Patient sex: M
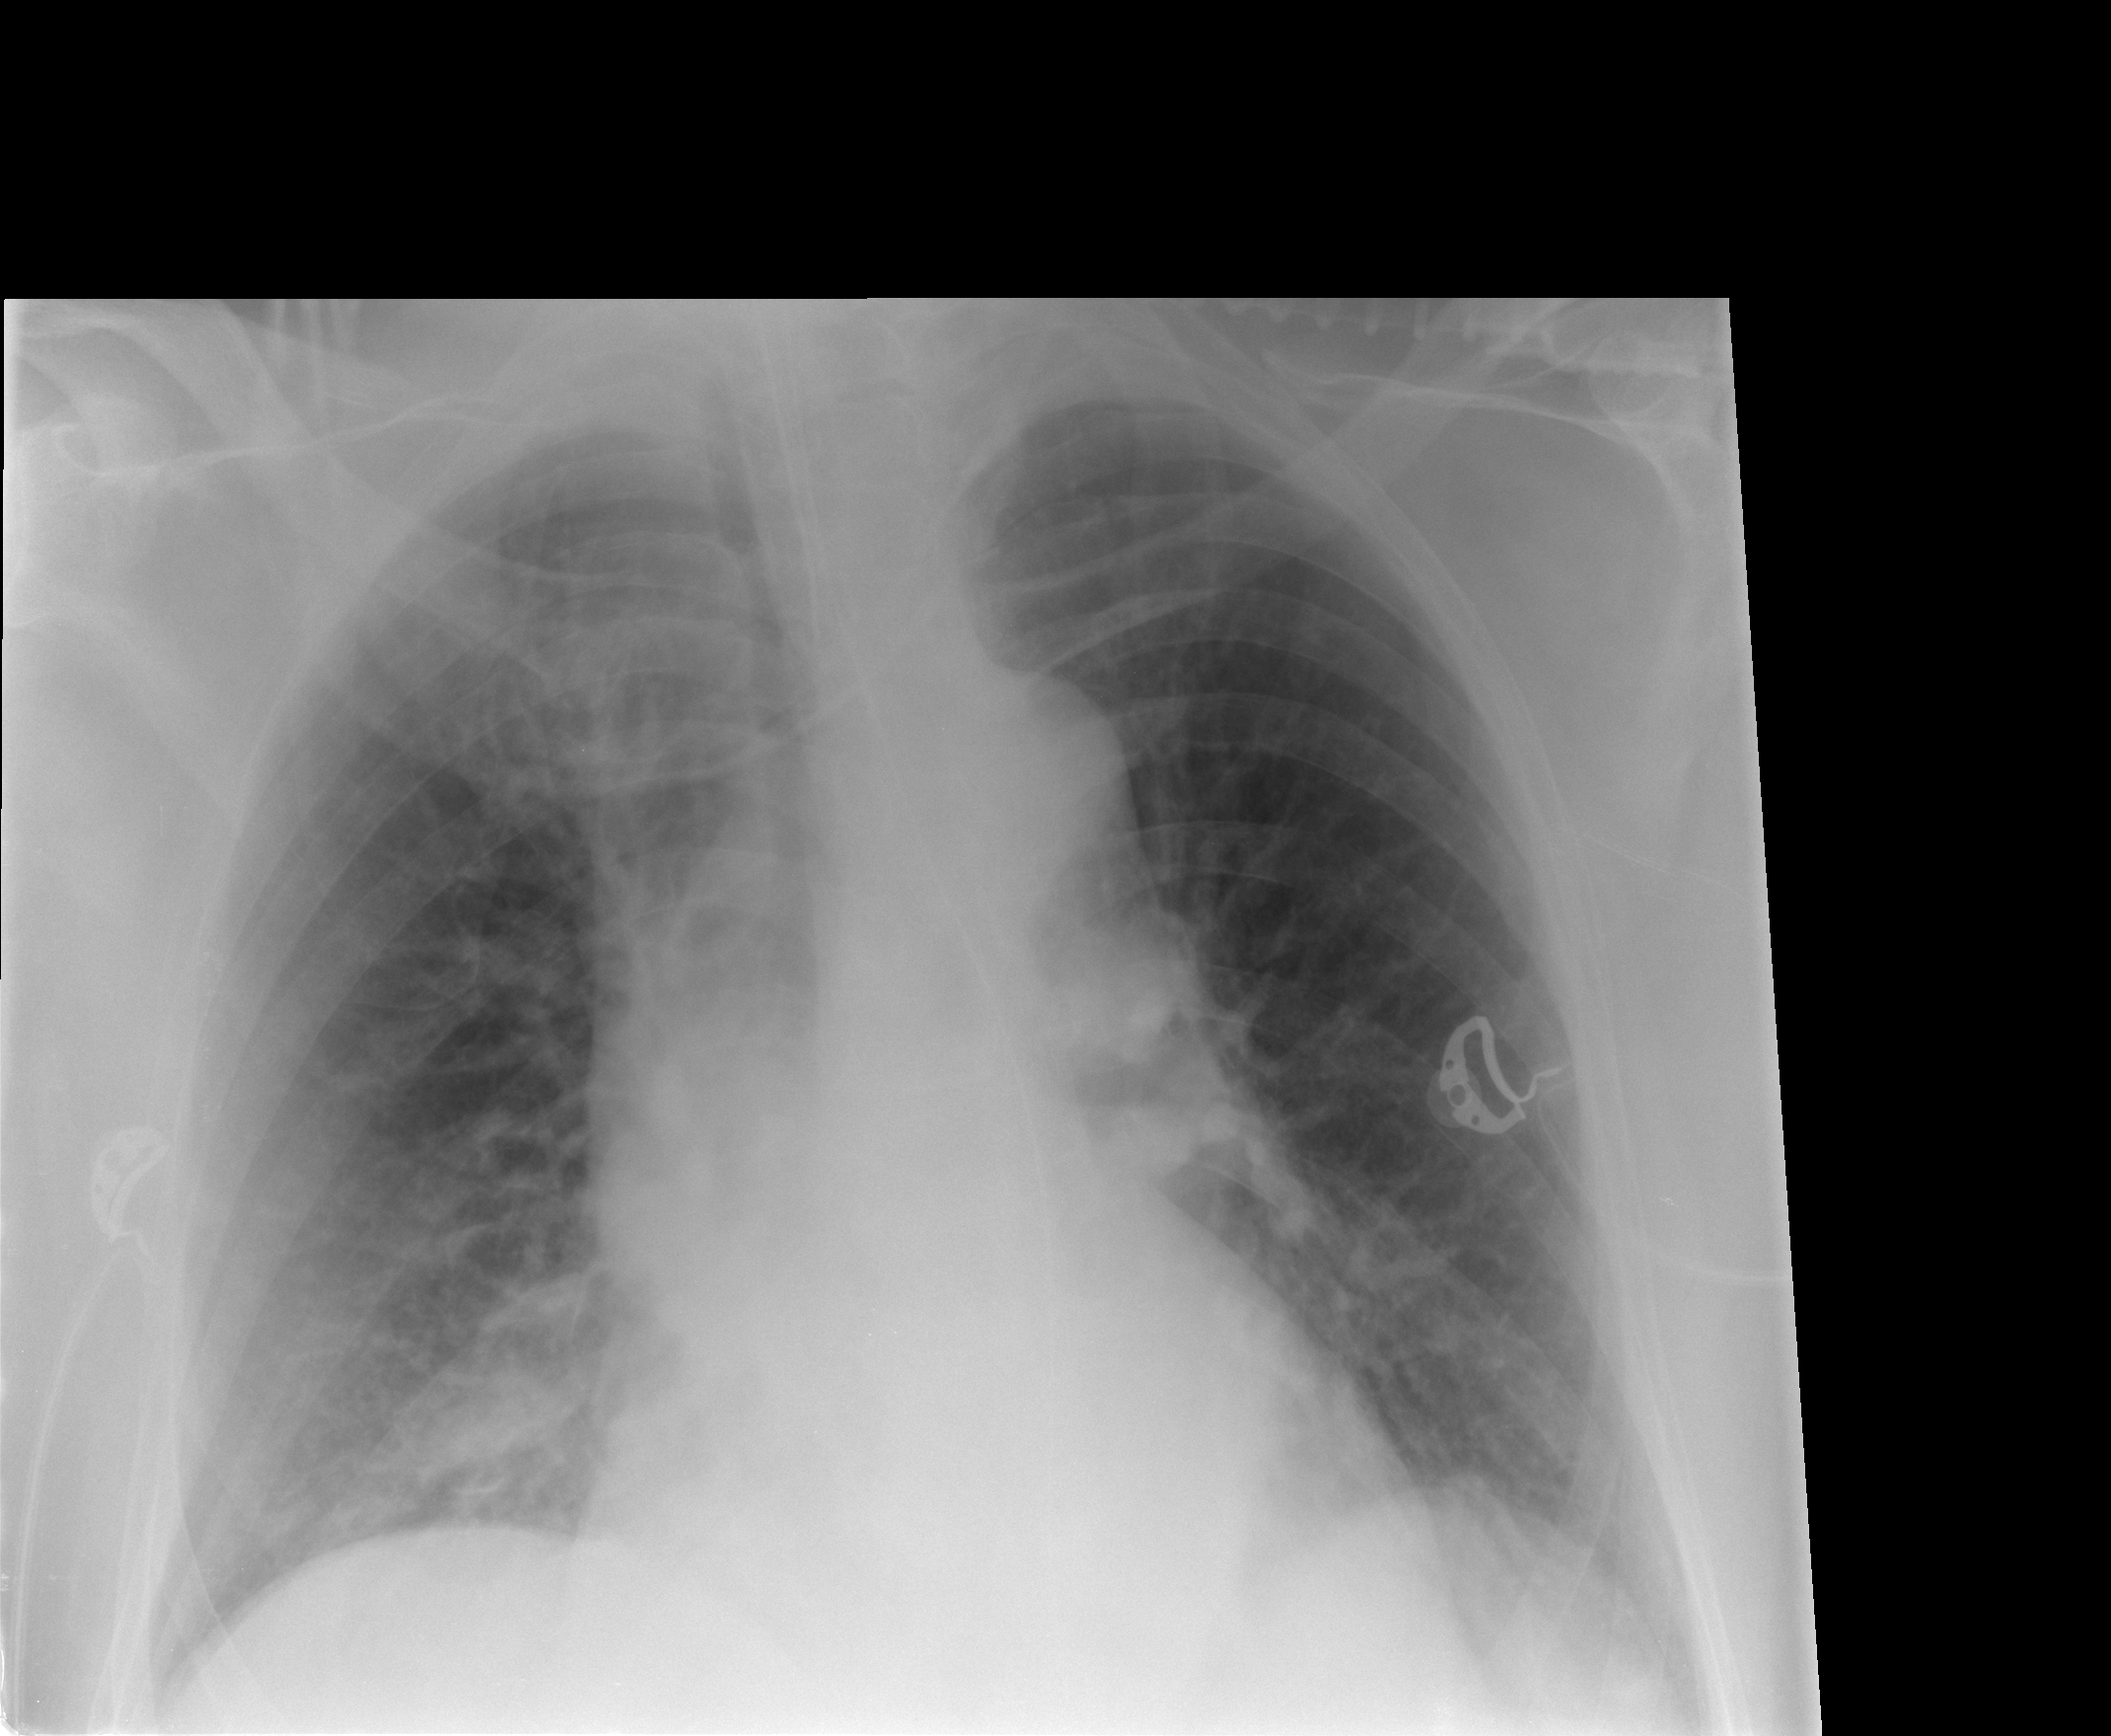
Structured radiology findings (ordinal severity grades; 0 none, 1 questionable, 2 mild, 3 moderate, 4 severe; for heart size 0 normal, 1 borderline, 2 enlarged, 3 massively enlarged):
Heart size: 0
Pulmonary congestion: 0
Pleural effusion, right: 2
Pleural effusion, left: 0
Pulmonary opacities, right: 3
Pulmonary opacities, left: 0
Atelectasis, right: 3
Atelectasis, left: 0